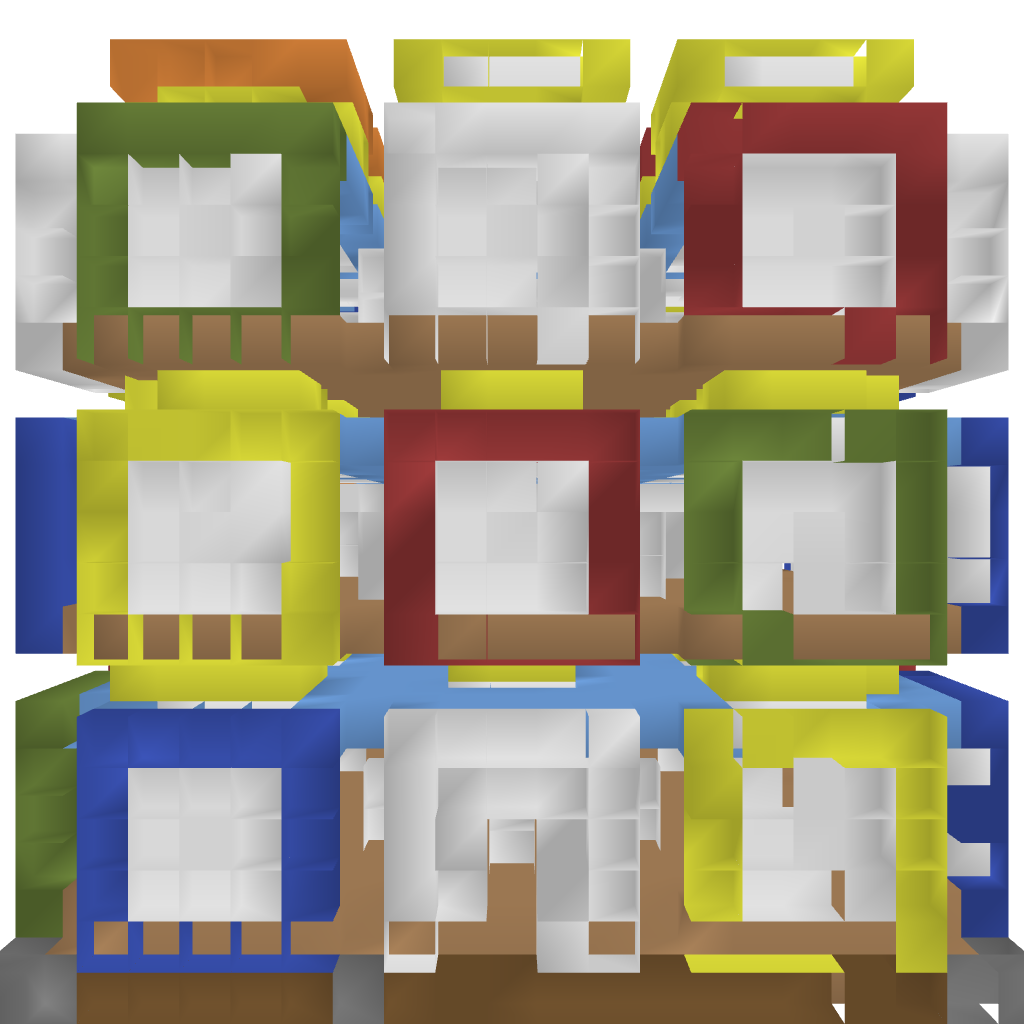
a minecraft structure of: Especial Modern Building #1 - Magic Cube bad low quality